Question: Alright so i have a list(which is also a fragment dialog) that displays a users friends and each item in that list has a button(labeled friends in the picture) and when users click that button id like to display another fragment dialog that displays all the options for interacting with that user(friend request, block, send private message ect...) the problem is that this button and its onClick listener are currently implemented via overriding my listview adapters getView method and to create a fragmentDialog requires access to fragment manager. is there a way to make this work?
EDIT: I cannot post actual code from the project , but ive attached a simplified base adapter w. onClickListener that should make it clear what im trying to do . I cannot access the fragmentManager from a base adapter class to make the dialog fragment possible
'''
LazyAdapter.java
package com.example.androidhive;
import java.util.ArrayList;
import java.util.HashMap;
import android.app.Activity;
import android.content.Context;
import android.view.LayoutInflater;
import android.view.View;
import android.view.ViewGroup;
import android.widget.BaseAdapter;
import android.widget.ImageView;
import android.widget.TextView;
public class LazyAdapter extends BaseAdapter {
private Activity activity;
private ArrayList<HashMap<String, String>> data;
private static LayoutInflater inflater=null;
public ImageLoader imageLoader;
public LazyAdapter(Activity a, ArrayList<HashMap<String, String>> d) {
activity = a;
data=d;
inflater = (LayoutInflater)activity.getSystemService(Context.LAYOUT_INFLATER_SERVICE);
imageLoader=new ImageLoader(activity.getApplicationContext());
}
public int getCount() {
return data.size();
}
public Object getItem(int position) {
return position;
}
public long getItemId(int position) {
return position;
}
public View getView(int position, View convertView, ViewGroup parent) {
View vi=convertView;
if(convertView==null)
vi = inflater.inflate(R.layout.list_row, null);
Button requestBtn = (Button)vi.findViewById(R.id.title); // title
HashMap<String, String> song = new HashMap<String, String>();
song = data.get(position);
// Setting all values in listview
title.setText(song.get(CustomizedListView.KEY_TITLE));
artist.setText(song.get(CustomizedListView.KEY_ARTIST));
duration.setText(song.get(CustomizedListView.KEY_DURATION));
imageLoader.DisplayImage(song.get(CustomizedListView.KEY_THUMB_URL), thumb_image);
requestBtn.setOnClickListener(new myOnClickListener(position));
return vi;
}
public class myOnClickListener implements OnClickListener{
private int position;
private String clicked_uid;
public myOnClickListener(int position){
this.position=position;
}
@Override
public void onClick(View v) {
//THIS IS WHERE IM TRYING TO PUT THE FRAGMENT DIALOG
FragmentManager fm = TabHostFragmentActivity.this.getSupportFragmentManager();
FriendsFamiliarsDialog friendsDialog = new FriendsFamiliarsDialog().newInstance(TabHostFragmentActivity.profile_uid,"friends");
friendsDialog.show(fm, "friendsdialog");
}
}
}
'''

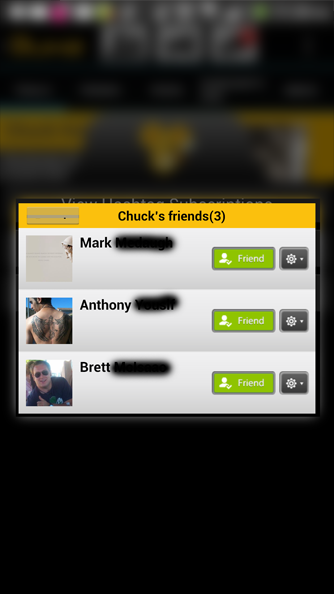
Answer: When you create LazyAdapter pass in the view for which adapter is created or the parent fragment or ACtivity, and then in onclick method use this to call a function on your fragment or activity to show the dialog fragment, remember that from adapter class you should only be sending message through function calls to UI components to do something interesting like showing dialog fragments